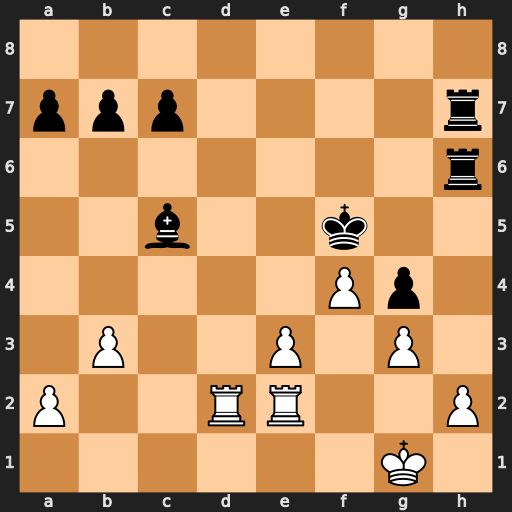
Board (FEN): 8/ppp4r/7r/2b2k2/5Pp1/1P2P1P1/P2RR2P/6K1
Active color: w
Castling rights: -
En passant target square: -
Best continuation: Rd5+ Ke4 Rxc5